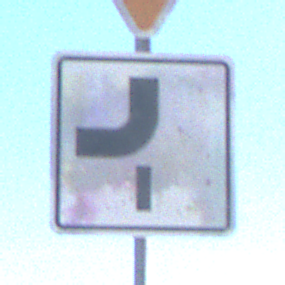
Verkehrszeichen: VerlaufVorfahrtsstrasse7
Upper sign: VorfahrtGewaehren
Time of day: MorningAfternoon
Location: Outdoor (Suburban)
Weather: PartlyCloudy
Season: NotSpecified
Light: Natural